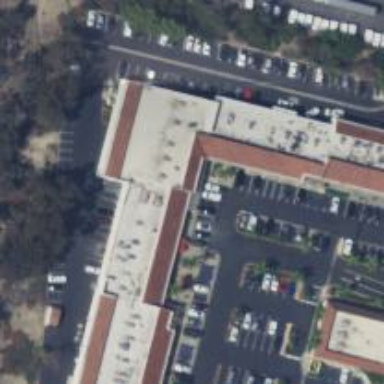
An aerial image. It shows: Car rental facility.